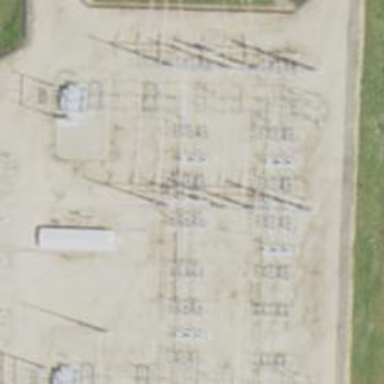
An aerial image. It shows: Switch for power supply.